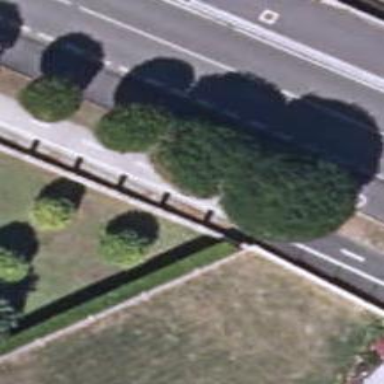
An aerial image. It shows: Beautiful tree in nature.